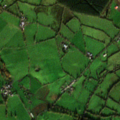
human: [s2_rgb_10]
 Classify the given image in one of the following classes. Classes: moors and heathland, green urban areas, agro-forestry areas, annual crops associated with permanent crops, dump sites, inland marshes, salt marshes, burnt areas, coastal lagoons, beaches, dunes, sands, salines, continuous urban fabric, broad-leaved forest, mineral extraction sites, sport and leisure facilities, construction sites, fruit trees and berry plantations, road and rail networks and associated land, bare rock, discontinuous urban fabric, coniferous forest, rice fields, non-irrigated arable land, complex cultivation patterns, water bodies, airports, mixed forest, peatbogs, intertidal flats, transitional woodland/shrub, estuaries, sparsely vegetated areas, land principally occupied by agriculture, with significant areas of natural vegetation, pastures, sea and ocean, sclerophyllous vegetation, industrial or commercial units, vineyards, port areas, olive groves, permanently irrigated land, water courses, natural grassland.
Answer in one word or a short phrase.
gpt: pastures, coniferous forest